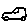
Label: car